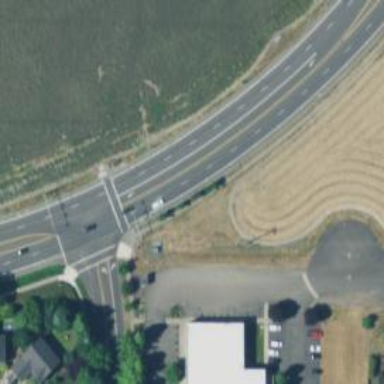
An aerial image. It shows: Secondary road with asphalt surface and sidewalk on the left.